Interaction volume radius: 5 \u00c5
Interaction volume height: 20 \u00c5
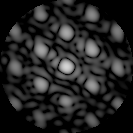
Disorder parameter: 0.3181